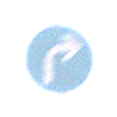
Verkehrszeichen: VorgeschriebeneFahrtrichtungRechts
Umgebung: Outdoor, Nature
Tageszeit: Midday
Wetter: Clear
Licht: Natural
Jahreszeit: NotSpecified
Kontrast: HighContrast